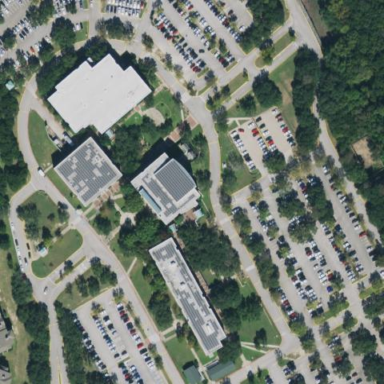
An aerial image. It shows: College.